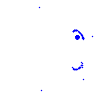
Particle: electron